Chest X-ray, AP view. Patient: 59 years old, sex F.
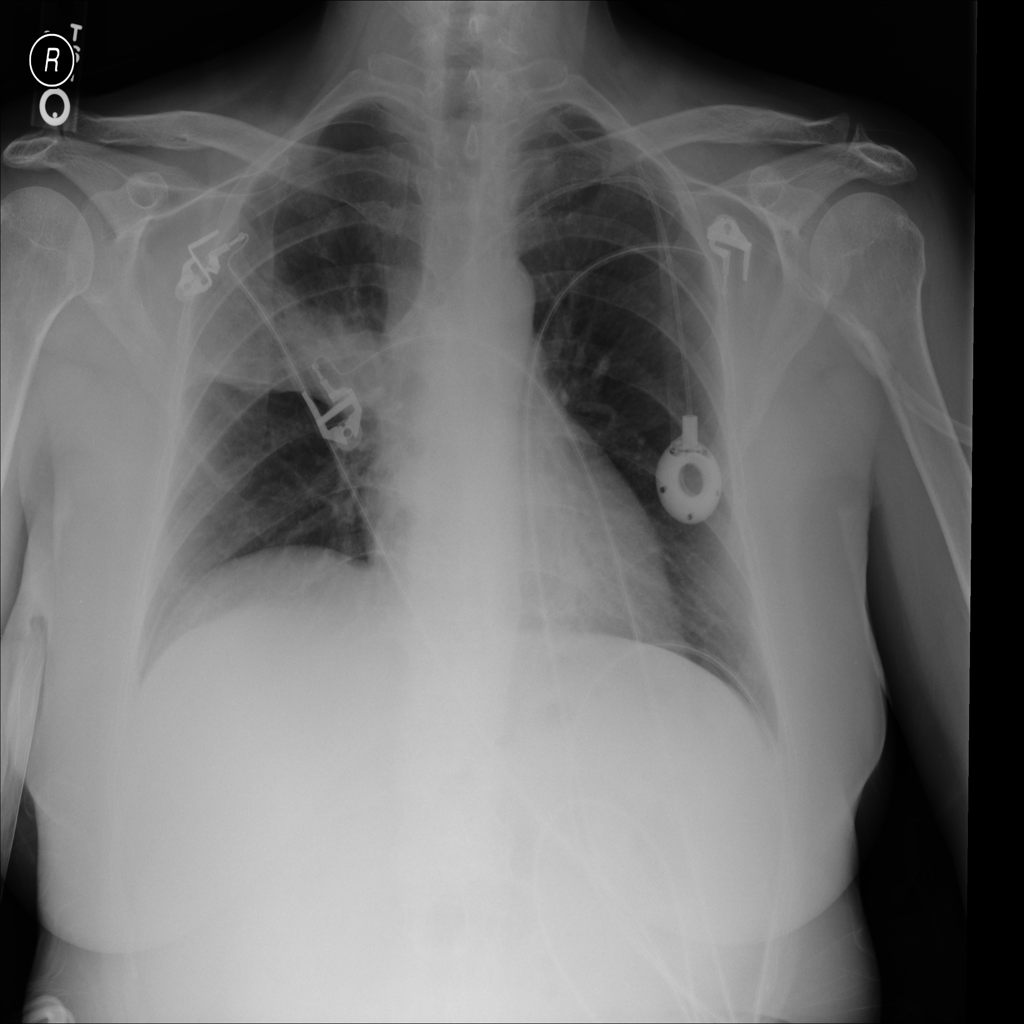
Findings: No Finding